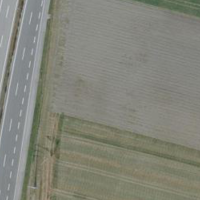
EUNIS habitat code: 57
Species observed at this site:
Gentianella campestris